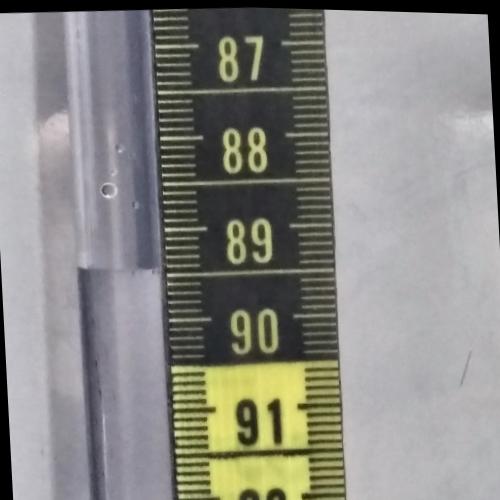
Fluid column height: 89.4 cm